Question: I need a button to set up via 'autolayout' which if the horizontal space is not enough . I have a leading and trailing constraint to the parent view, and in portrait mode there is lack of space, so I was thinking about not to reduce font size, but increase height and set 'Word Wrap' for 'Line Break'. I was experimenting 'size classes', but in somehow always the 'wCompact hAny' is used, because I am testing in iPhone. So to set different height for button for different size classes had no effect.
Anybody has idea how to set depending button height on the available button width and the content via autolayout constraint?
On iPhone button below needs two lines, not 30px, but appr. 60px.

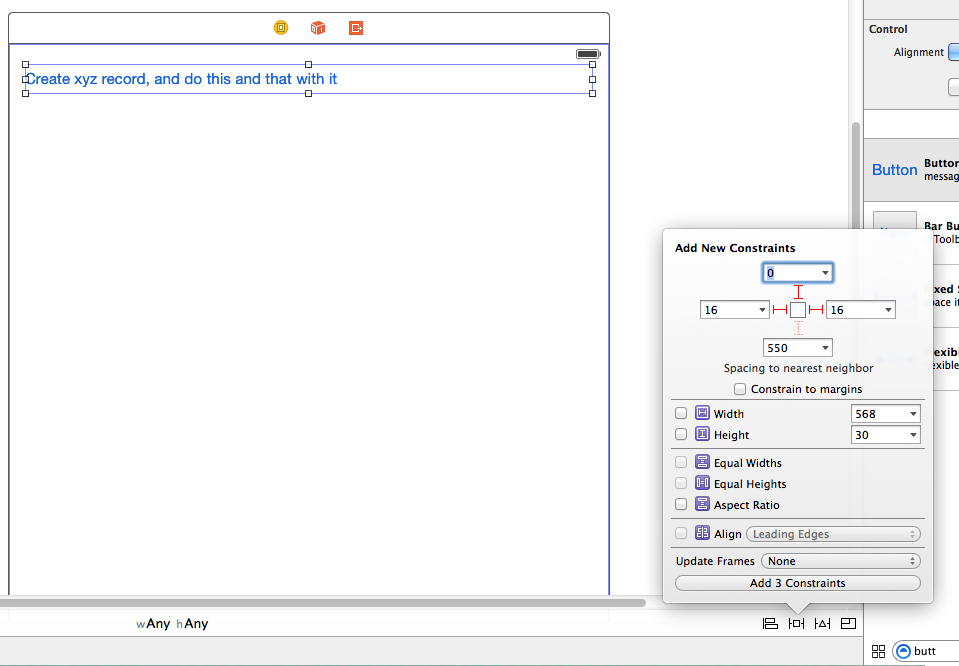
Answer: Because I am suspicious it is not possible with Interface Builder I made it with subclassing an 'UIButton':
'''
class DynamicHeightButton: UIButton {
override func layoutSubviews() {
super.layoutSubviews()
let size = (self.titleForState(UIControlState.Normal)! as NSString).boundingRectWithSize(CGSizeMake(self.bounds.size.width, CGFloat.max), options: NSStringDrawingOptions.UsesLineFragmentOrigin, attributes: [NSFontAttributeName : UIFont.systemFontOfSize(17)], context: nil)
self.bounds.size.height = size.height + 8
}
}
'''